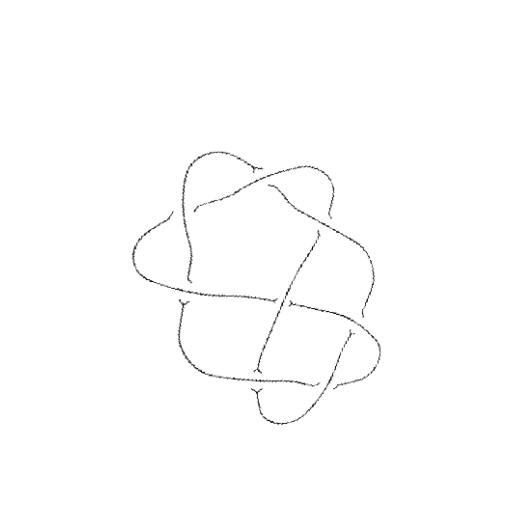
Crossing number: 8